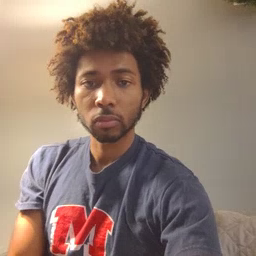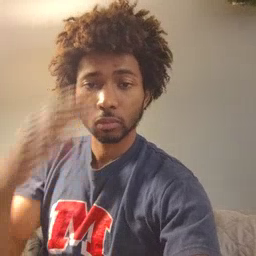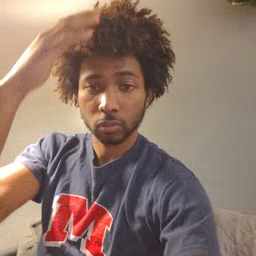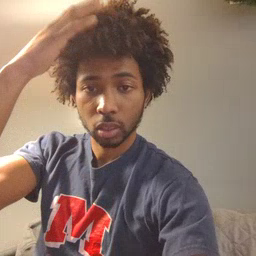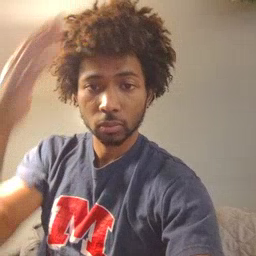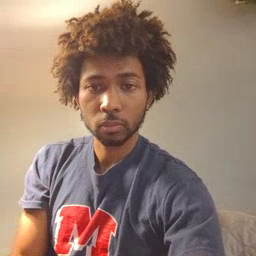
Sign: hat